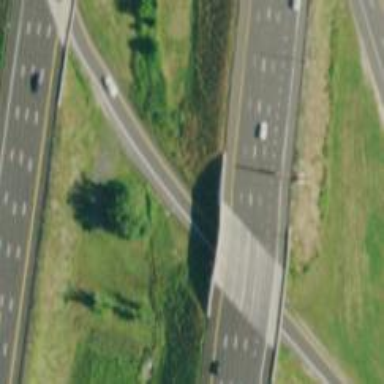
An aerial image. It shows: Bridge on urban freeway/expressway motorway.